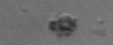
Label: detritus